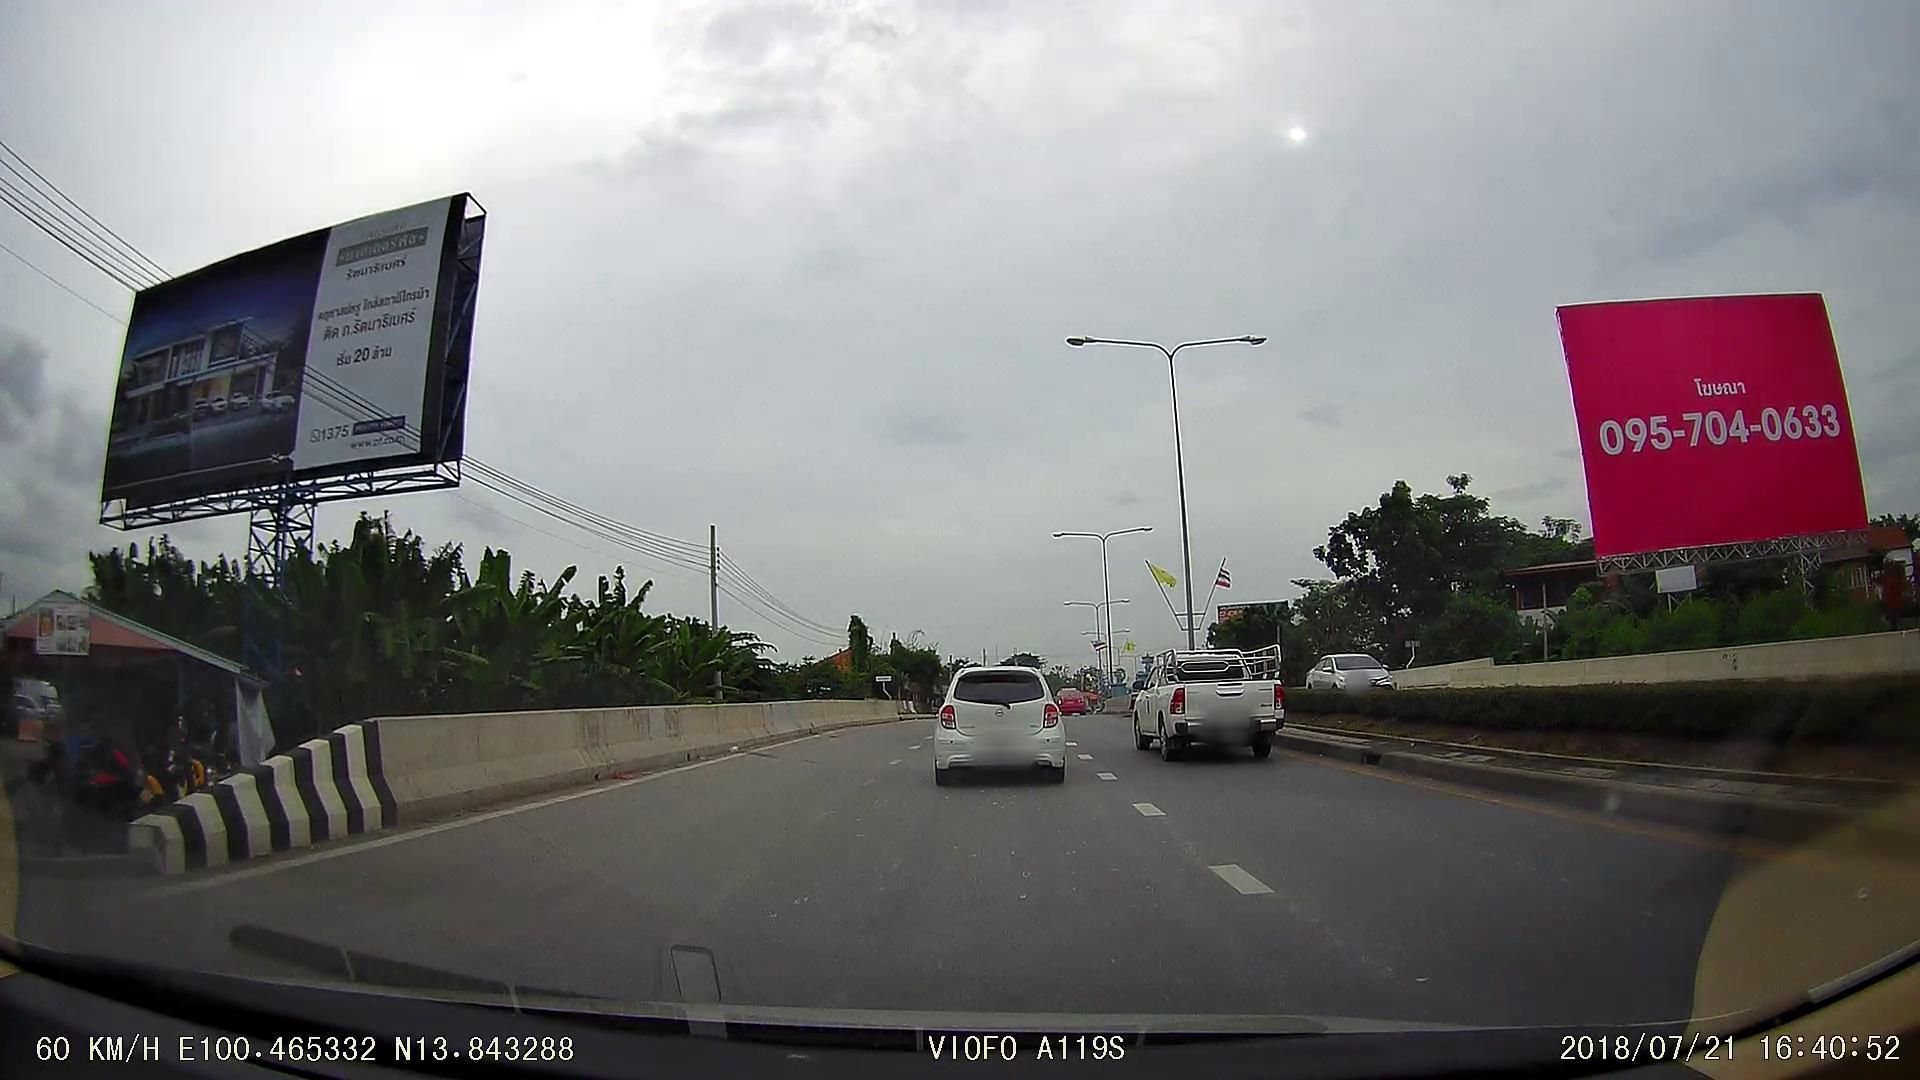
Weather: cloudy
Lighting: day
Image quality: good
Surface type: driving surface
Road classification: secondary
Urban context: urban centre
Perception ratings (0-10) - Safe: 1.15, Lively: 2.78, Beautiful: 3.52, Boring: 6.42, Depressing: 6.65, Wealthy: 1.77